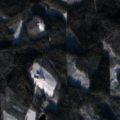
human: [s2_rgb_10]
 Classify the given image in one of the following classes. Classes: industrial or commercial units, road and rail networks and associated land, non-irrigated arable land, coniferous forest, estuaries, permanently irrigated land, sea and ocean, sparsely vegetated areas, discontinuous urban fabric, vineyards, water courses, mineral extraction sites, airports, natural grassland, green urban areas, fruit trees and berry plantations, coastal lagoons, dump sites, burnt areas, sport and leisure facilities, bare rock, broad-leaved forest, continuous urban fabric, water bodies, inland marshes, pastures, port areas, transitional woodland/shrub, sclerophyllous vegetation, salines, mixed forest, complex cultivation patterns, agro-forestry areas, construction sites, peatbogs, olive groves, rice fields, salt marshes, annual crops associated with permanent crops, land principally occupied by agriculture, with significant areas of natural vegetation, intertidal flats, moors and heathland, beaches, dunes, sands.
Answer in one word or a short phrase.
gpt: coniferous forest, mixed forest, transitional woodland/shrub